Aerial crown-view tile of a tropical tree (Barro Colorado Island, Panama), acquired 20240716:
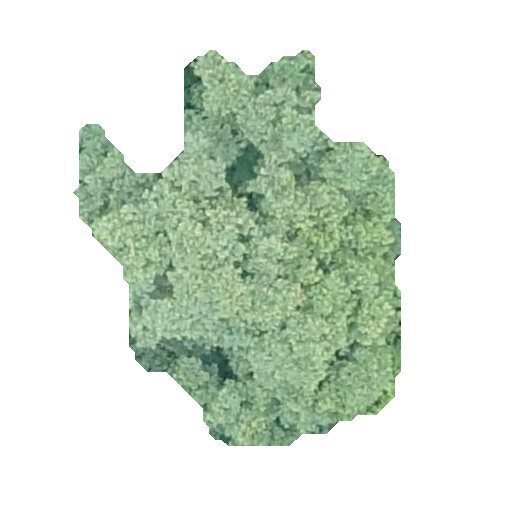
Species: Luehea seemannii
GBIF accepted scientific name: Luehea seemannii
Crown area: 136.228 m²